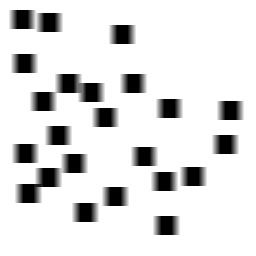
Squares: 23
Triangles: 0
Stars: 0
Total shapes: 23